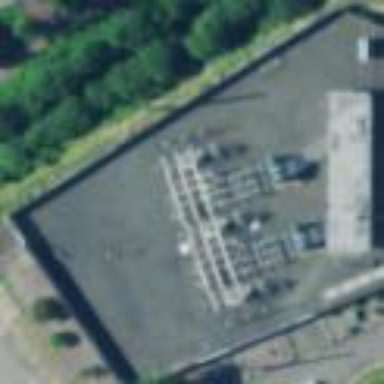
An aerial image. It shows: Distribution level power substation.